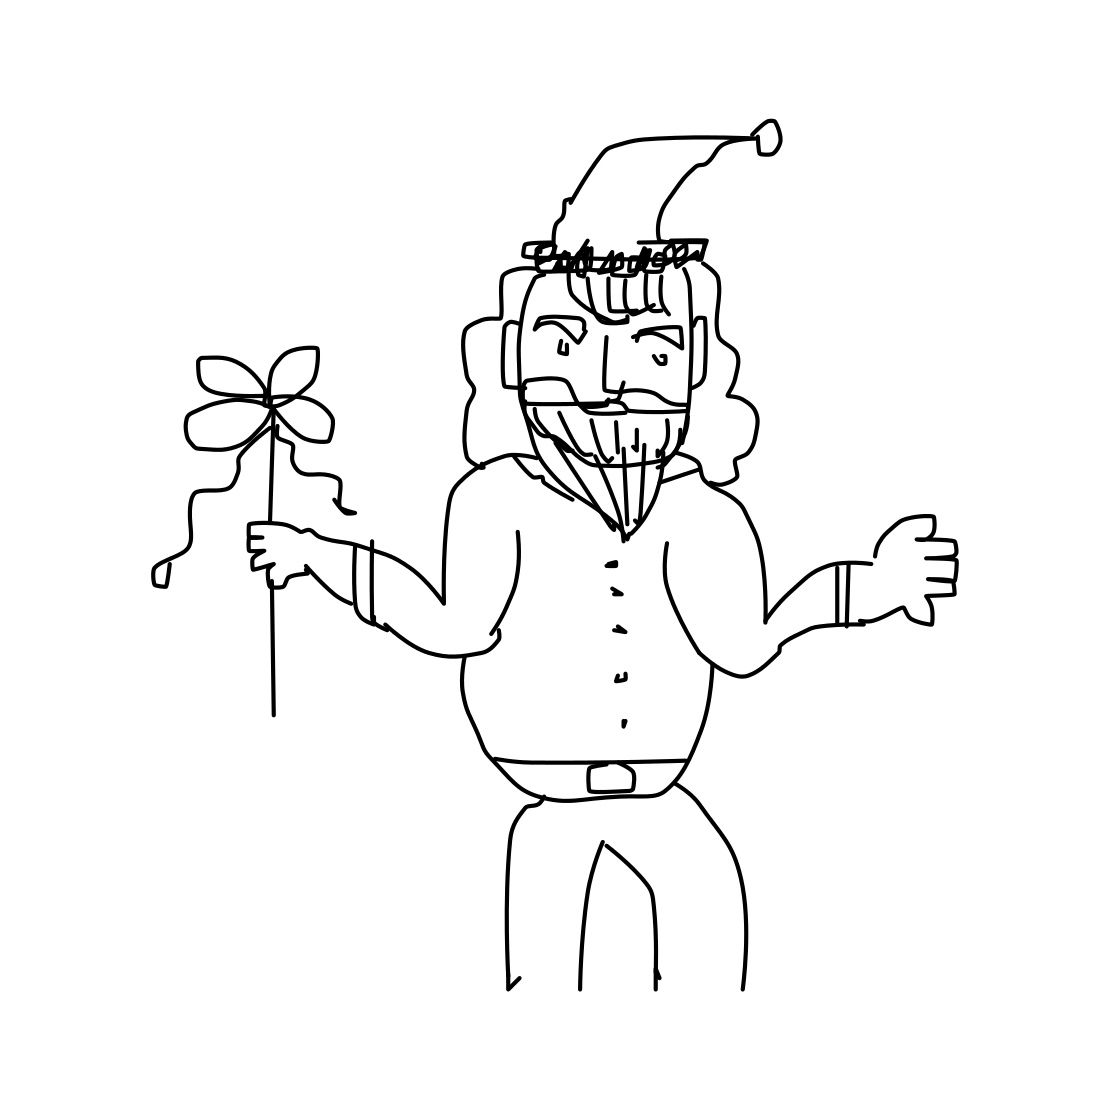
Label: santa claus